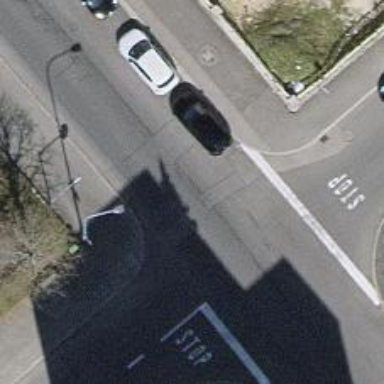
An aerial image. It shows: Uncontrolled road crossing.